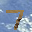
Label: 7